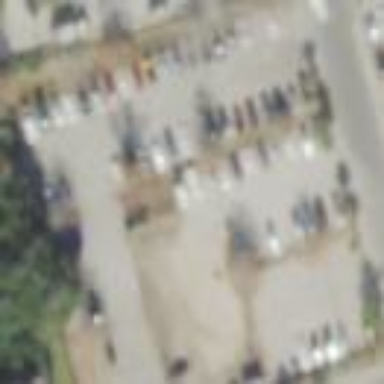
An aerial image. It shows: Parking area with surface.